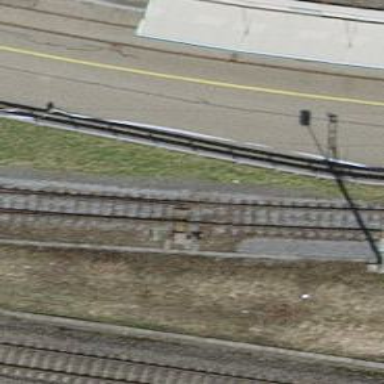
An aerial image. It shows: Railway switch.